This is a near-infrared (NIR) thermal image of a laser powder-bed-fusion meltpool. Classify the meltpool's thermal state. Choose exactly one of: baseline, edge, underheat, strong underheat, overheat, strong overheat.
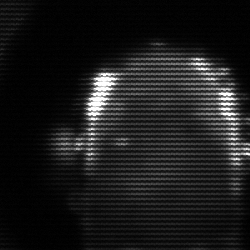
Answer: baseline